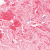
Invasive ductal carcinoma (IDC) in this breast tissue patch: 0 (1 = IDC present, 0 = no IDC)